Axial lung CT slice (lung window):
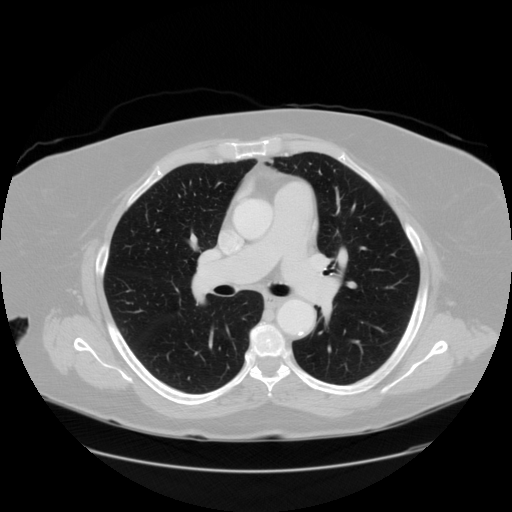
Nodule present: no